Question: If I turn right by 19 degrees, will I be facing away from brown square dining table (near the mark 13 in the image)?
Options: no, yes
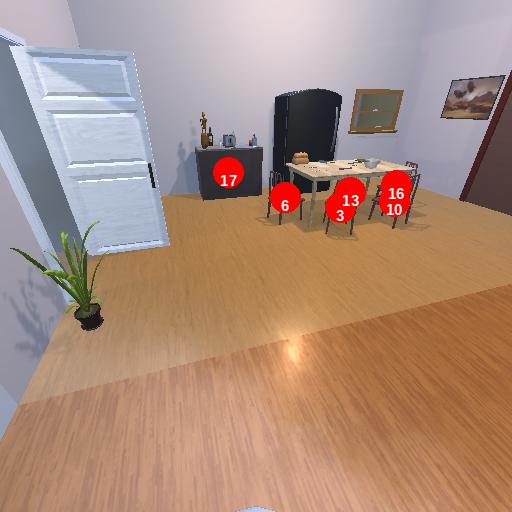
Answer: no